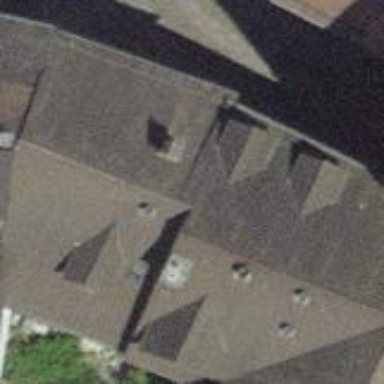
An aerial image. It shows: Building with tiled roof.